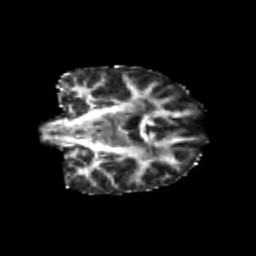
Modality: FA
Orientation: coronal
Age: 25
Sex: female
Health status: healthy
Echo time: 0.074 s